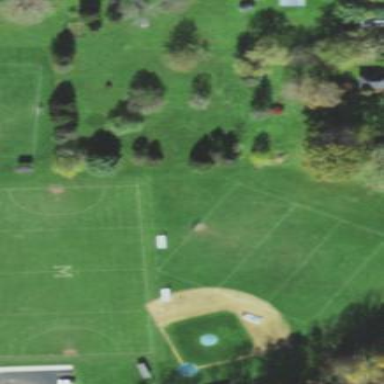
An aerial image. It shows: Hockey pitch for leisure sports activities.